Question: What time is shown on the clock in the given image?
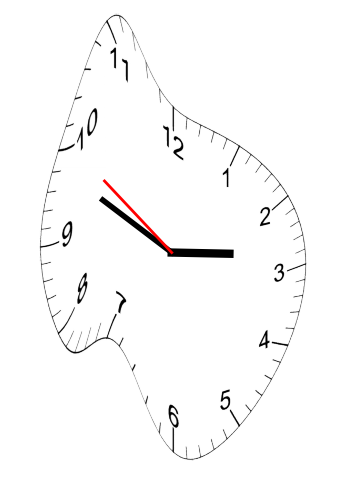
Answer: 02:48:50